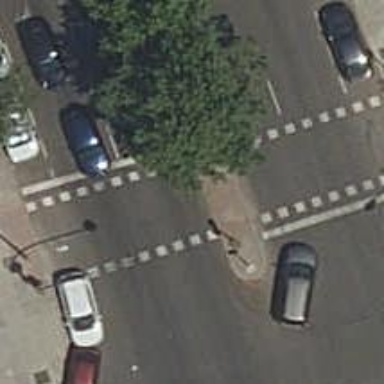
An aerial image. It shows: Zebra crossing with traffic signals.